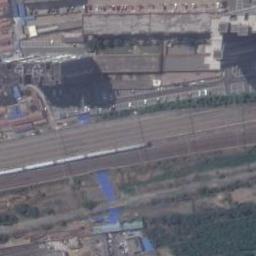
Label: railway